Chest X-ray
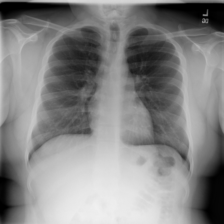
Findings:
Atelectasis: negative
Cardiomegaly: negative
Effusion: negative
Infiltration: negative
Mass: negative
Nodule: negative
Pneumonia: negative
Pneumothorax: negative
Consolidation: negative
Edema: negative
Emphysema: negative
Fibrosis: negative
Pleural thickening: negative
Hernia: negative